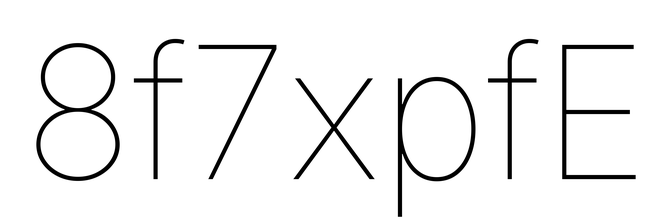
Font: Inter_Thin